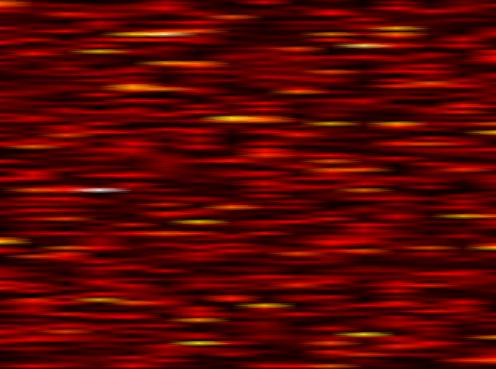
Label: WOLA